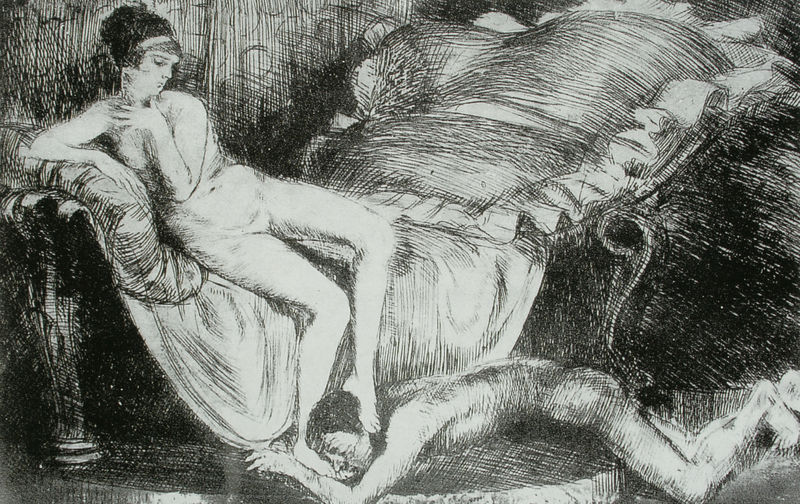
Titel: Undula, ewiges Ideal
Künstler: Bruno Schulz
Standort: Warschau
Institution: Muzeum Narodowe
Schlagwörter: akt, fuß, hand, mann, nackt, weiß, menschen, sitzen, finger, frau, frisur, grau, haar, raum, schwarz, skizze, zeichnung, blick, dame, tuch, symbolismus, wand, band, salome, trauer, boden, haare, decke, beine, hintern, liebe, sofa, liegen, grafik, graphik, haarband, nacken, kissen, bett, nabel, bauch, rüschen, punkte, neger, kohle, schraffuren, radierung, schwarzweiß, bleistift, liege, verachtung, kline, treten, liegender, slizze, ich, kurtisane, leige, unterdrückung, unterwerfen, unterwürfig, 20. jahrhundert, po, 19. jh., budoir